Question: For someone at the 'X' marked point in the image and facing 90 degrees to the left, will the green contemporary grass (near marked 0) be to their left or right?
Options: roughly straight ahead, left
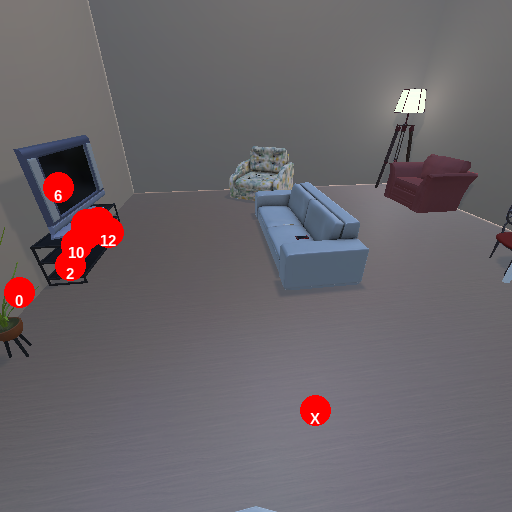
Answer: roughly straight ahead